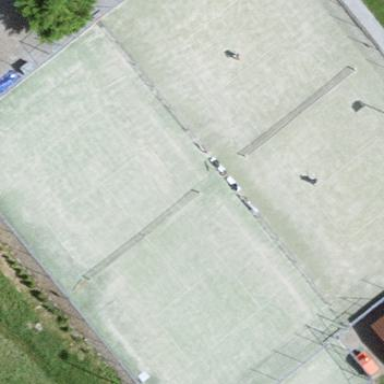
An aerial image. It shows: Tennis court on pitch.